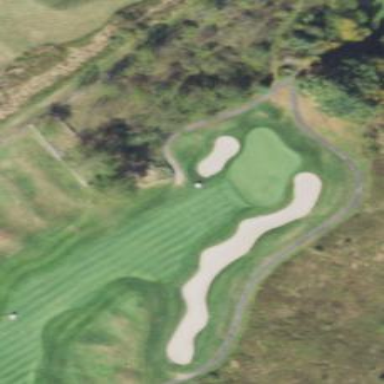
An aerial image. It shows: Golf bunker filled with sandy terrain.